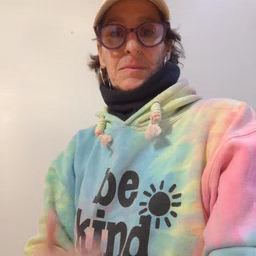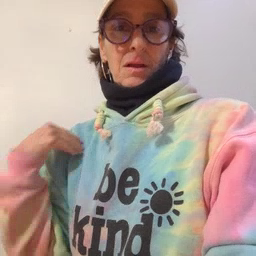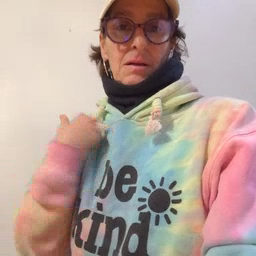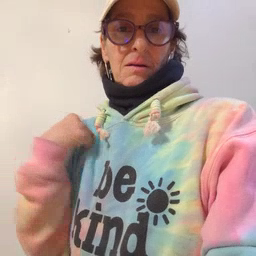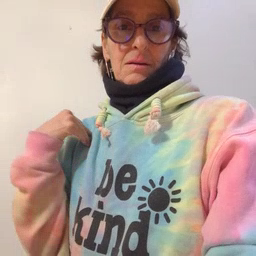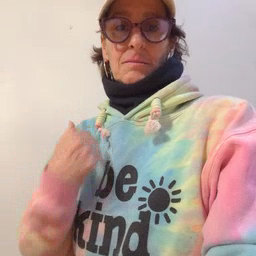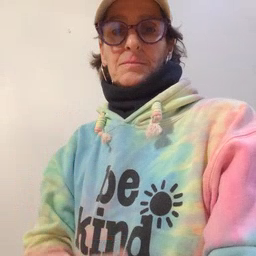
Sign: animal